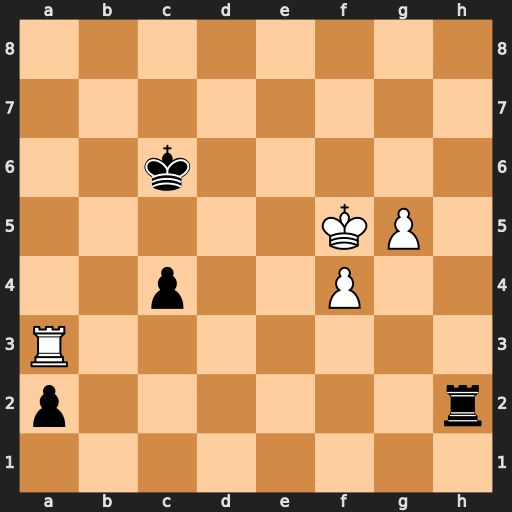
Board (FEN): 8/8/2k5/5KP1/2p2P2/R7/p6r/8
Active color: w
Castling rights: -
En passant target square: -
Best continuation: g6 Rg2 Kf6 Kb5 g7 c3 Rxa2 Rxa2 g8=Q